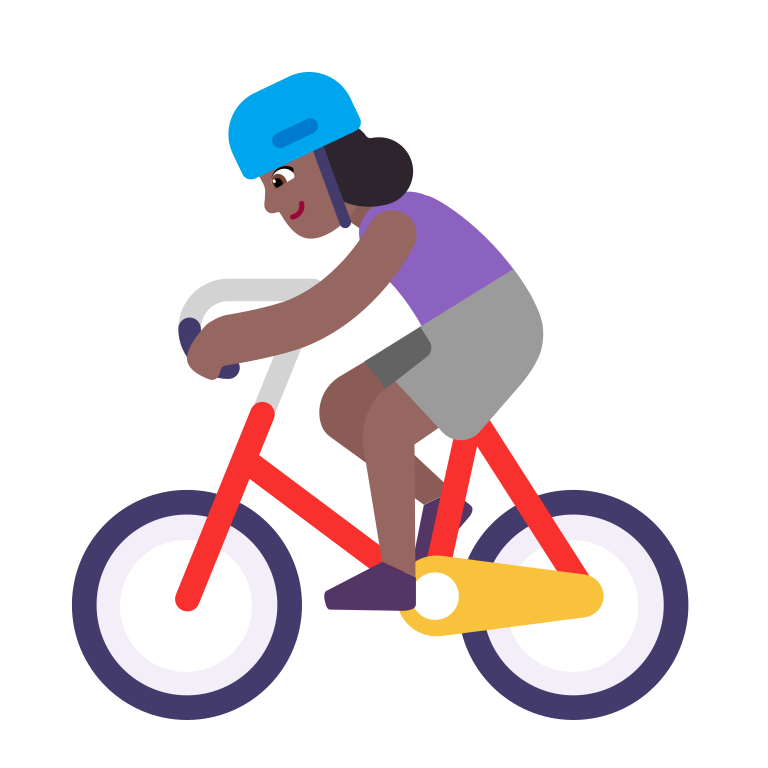
woman biking flat  dark